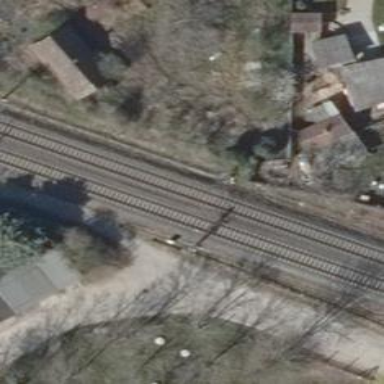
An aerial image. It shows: Railway signal.